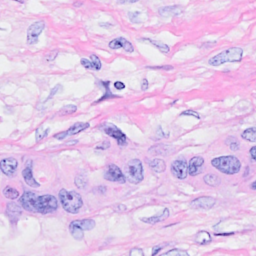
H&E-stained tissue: Breast